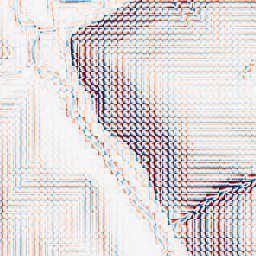
Category: wavelet
Decomposition family: wavelet_biorthogonal
Decomposition parameters: wavelet: bior1.3
level: 3
Upsampling method: lanczos
Upsampling parameters: scale: 2
Upsampling scale: 2